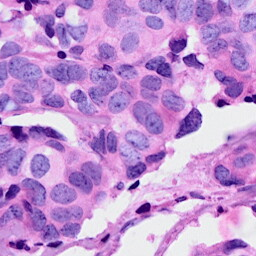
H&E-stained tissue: Breast